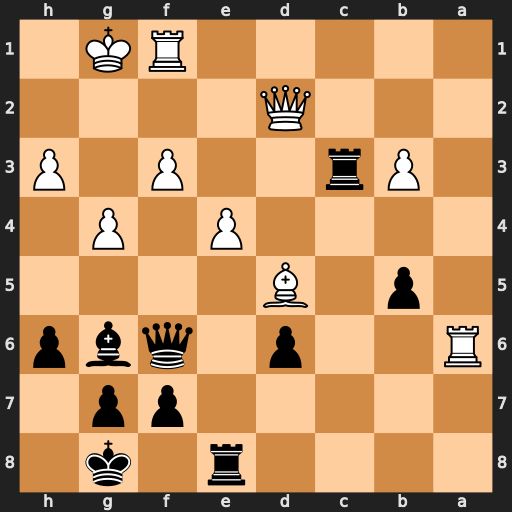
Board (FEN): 4r1k1/5pp1/R2p1qbp/1p1B4/4P1P1/1Pr2P1P/3Q4/5RK1
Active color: b
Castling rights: -
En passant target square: -
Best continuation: Rxf3 Rxf3 Qxf3